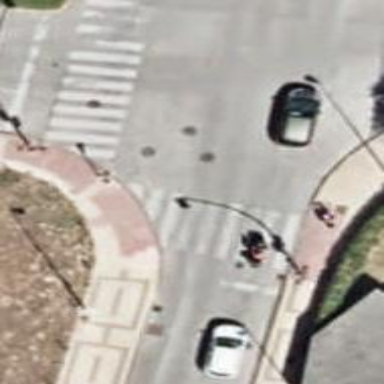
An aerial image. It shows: Crossing with traffic signals.